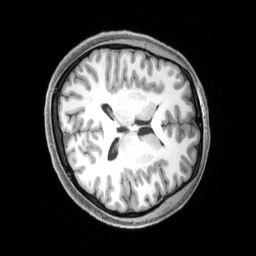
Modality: T1w
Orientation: axial
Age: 29
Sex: female
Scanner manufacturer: siemens
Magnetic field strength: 3 T
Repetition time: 2.4 s
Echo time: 0.00219 s